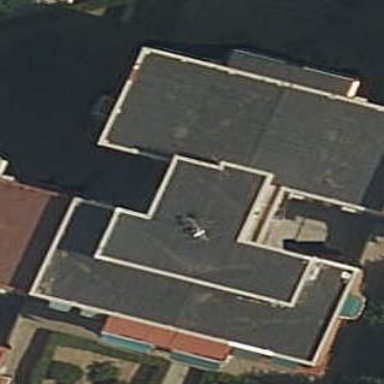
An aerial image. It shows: View of apartment building.